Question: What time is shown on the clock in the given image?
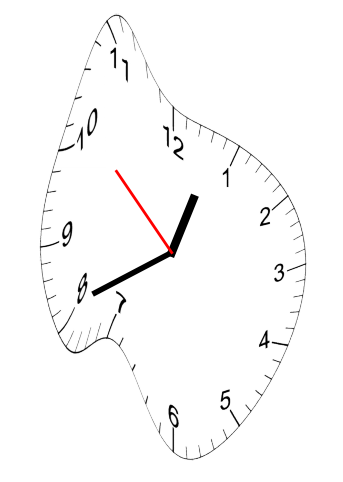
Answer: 12:40:52